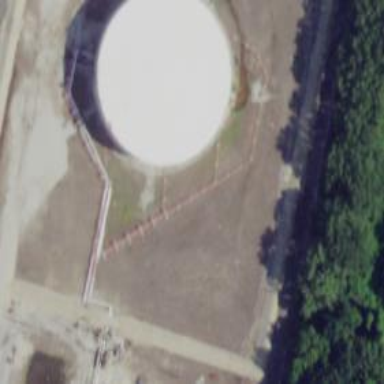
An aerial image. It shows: Storage tank created as man-made structure.